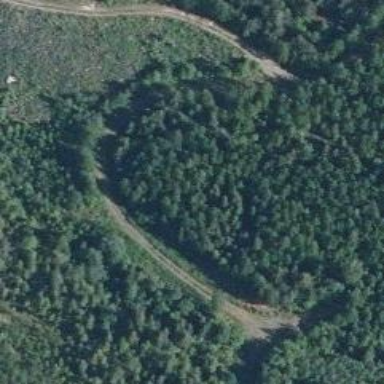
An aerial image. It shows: Well-maintained track road of grade 1.